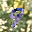
Label: 9